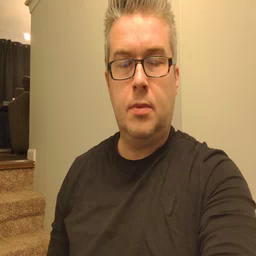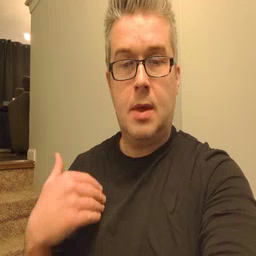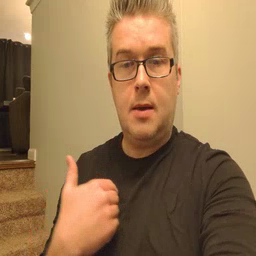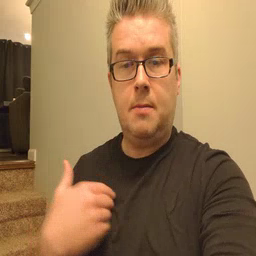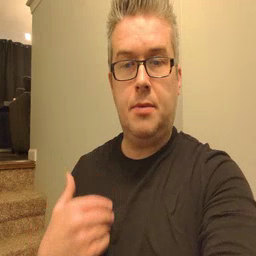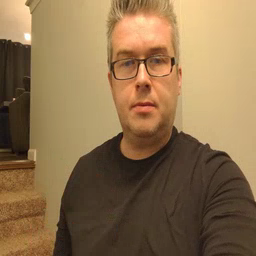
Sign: animal